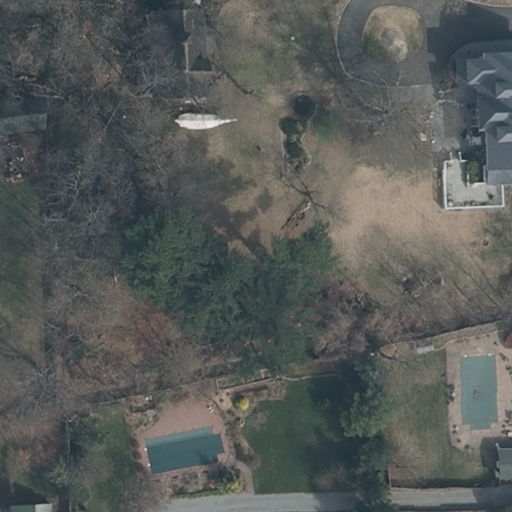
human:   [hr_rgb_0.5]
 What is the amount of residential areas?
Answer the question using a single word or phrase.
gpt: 1

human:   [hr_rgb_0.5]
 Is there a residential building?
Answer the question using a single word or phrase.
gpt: yes

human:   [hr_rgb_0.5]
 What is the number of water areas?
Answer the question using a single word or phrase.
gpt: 0

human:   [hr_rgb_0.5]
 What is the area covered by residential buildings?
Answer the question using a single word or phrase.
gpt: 178m2

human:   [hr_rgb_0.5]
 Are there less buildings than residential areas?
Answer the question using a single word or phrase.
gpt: no

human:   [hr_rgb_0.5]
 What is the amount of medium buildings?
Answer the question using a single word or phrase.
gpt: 1

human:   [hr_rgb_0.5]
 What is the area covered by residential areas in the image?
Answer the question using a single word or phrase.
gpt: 10595m2

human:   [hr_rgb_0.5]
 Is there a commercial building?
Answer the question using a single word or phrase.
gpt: no

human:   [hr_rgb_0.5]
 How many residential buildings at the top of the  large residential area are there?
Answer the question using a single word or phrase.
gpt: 1

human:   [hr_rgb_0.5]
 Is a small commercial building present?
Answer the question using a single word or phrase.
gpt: no

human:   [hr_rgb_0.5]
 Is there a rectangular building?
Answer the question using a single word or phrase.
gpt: yes

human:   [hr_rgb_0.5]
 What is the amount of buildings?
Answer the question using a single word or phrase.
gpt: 4

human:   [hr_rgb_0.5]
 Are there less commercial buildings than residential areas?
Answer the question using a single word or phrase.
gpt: yes

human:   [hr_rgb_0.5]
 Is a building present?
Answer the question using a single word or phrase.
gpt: yes

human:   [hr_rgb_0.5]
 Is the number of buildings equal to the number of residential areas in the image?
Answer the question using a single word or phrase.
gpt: no

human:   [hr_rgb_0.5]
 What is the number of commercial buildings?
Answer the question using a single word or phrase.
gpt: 0

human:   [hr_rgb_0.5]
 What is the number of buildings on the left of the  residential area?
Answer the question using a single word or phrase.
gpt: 0

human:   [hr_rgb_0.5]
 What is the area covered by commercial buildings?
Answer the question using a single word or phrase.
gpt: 0m2

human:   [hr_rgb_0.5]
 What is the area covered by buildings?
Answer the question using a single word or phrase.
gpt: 318m2

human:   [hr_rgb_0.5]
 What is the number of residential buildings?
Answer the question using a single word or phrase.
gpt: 1

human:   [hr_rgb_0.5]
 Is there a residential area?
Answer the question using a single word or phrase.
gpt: yes

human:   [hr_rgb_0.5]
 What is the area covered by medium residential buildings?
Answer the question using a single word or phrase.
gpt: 178m2

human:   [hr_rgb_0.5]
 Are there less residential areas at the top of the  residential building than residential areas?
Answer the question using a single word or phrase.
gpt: yes

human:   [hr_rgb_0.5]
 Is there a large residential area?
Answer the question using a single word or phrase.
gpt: yes

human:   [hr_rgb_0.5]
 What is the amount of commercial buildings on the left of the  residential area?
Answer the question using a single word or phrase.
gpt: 0

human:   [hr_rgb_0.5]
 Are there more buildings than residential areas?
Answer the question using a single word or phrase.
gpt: yes

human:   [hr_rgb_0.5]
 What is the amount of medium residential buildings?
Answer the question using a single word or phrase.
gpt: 1

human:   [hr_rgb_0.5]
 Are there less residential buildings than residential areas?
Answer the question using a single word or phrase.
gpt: no

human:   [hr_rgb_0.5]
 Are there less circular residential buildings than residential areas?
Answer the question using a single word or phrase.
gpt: yes

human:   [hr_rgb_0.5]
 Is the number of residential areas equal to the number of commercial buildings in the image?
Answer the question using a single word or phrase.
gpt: no

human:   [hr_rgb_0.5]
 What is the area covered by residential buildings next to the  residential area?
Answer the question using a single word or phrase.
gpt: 178m2

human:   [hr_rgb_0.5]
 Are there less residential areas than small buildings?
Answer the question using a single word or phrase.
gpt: yes

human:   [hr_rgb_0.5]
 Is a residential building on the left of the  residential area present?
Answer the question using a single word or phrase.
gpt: no

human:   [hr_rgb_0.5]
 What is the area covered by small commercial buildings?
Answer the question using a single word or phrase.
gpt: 0m2

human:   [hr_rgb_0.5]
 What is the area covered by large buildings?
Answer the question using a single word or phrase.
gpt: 0m2

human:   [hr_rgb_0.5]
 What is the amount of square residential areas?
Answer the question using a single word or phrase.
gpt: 0

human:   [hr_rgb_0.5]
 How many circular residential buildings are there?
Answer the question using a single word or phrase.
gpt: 0

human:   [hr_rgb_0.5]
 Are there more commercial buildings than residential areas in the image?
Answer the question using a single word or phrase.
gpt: no

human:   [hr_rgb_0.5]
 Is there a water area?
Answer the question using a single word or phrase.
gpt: no

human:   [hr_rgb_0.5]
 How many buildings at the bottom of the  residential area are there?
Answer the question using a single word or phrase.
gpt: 0

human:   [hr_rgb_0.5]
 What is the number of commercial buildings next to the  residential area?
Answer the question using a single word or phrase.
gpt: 0

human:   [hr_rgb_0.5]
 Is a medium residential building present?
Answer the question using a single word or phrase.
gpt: yes

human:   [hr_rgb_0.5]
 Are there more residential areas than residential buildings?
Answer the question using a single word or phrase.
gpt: no

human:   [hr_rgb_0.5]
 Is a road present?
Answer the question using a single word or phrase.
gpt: no

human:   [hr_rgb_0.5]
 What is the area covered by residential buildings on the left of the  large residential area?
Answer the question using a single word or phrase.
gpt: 0m2

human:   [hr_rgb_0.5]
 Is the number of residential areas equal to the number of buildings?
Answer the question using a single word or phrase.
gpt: no

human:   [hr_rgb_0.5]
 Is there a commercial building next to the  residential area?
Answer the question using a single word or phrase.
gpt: no

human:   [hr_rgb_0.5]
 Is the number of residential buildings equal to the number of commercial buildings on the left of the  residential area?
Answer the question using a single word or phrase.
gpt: no

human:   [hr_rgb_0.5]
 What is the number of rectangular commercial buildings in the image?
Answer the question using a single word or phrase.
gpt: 0

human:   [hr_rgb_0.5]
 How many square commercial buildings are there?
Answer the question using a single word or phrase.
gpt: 0

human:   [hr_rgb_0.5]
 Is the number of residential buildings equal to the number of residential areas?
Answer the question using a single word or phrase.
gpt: yes

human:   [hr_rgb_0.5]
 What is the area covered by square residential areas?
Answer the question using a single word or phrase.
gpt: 0m2

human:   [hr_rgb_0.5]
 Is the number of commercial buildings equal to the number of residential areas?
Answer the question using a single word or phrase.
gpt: no

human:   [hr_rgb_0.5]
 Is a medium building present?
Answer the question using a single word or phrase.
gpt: yes

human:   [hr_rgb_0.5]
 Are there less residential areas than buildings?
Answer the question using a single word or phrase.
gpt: yes

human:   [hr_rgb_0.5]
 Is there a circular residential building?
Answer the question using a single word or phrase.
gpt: no

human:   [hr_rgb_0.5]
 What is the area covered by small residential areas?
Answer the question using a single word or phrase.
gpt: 0m2

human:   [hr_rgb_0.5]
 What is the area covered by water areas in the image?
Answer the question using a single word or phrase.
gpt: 0m2

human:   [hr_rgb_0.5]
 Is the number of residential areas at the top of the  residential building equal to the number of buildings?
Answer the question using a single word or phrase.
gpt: no

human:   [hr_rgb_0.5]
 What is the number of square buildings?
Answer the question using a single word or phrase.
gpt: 0

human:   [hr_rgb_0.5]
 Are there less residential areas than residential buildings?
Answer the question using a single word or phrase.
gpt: no

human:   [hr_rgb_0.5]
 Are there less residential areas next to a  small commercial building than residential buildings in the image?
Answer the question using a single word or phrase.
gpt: yes

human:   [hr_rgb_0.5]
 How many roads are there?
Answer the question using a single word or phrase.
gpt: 0

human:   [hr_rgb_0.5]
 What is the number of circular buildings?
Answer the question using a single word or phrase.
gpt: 0